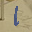
Label: 1